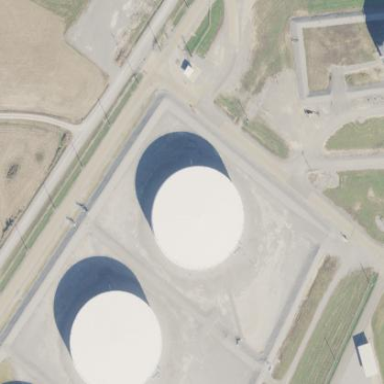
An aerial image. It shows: Storage tank created as man-made structure.